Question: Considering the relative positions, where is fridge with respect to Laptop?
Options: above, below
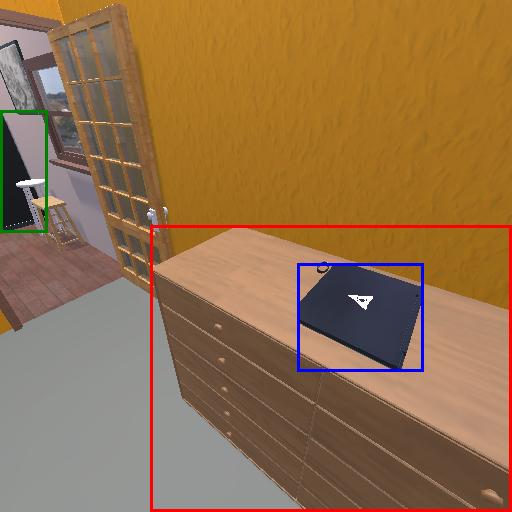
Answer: above